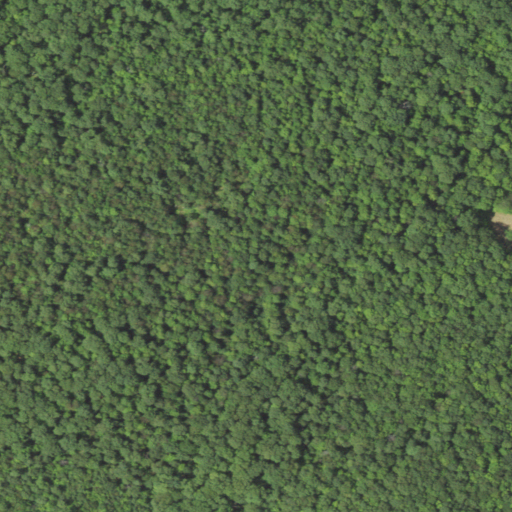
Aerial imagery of mountain in Pennsylvania named Huckleberry Mountain containing deciduous forest and mixed forest